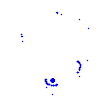
Particle: pion